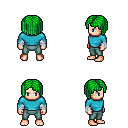
a pixel art fantasy rpg character, male body template, human, light skin, teal long-sleeve shirt, teal pants, green pageboy hairstyle, white cloth bandages, four views (front, back, left, right), 2x2 character sprite sheet, small pixel art, hard edges, no anti-aliasing